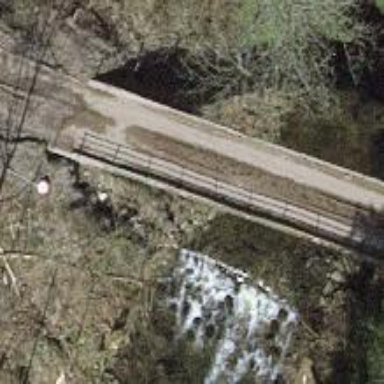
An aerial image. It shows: Track road with grade3 tracktype. The road has bridge.